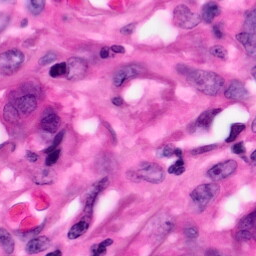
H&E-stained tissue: Pancreatic